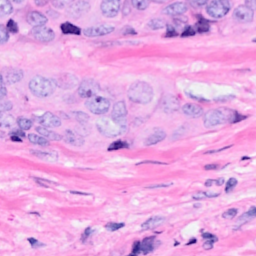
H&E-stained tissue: Breast